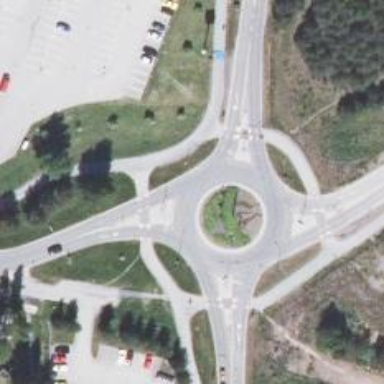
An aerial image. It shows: Secondary road with asphalt surface leading to roundabout.